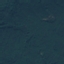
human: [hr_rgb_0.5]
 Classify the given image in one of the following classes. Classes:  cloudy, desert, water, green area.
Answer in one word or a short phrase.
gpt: green area